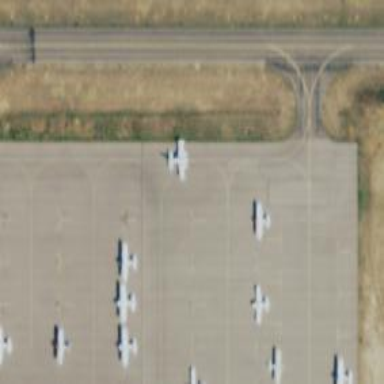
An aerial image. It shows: View of taxiway at the airport.